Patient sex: M
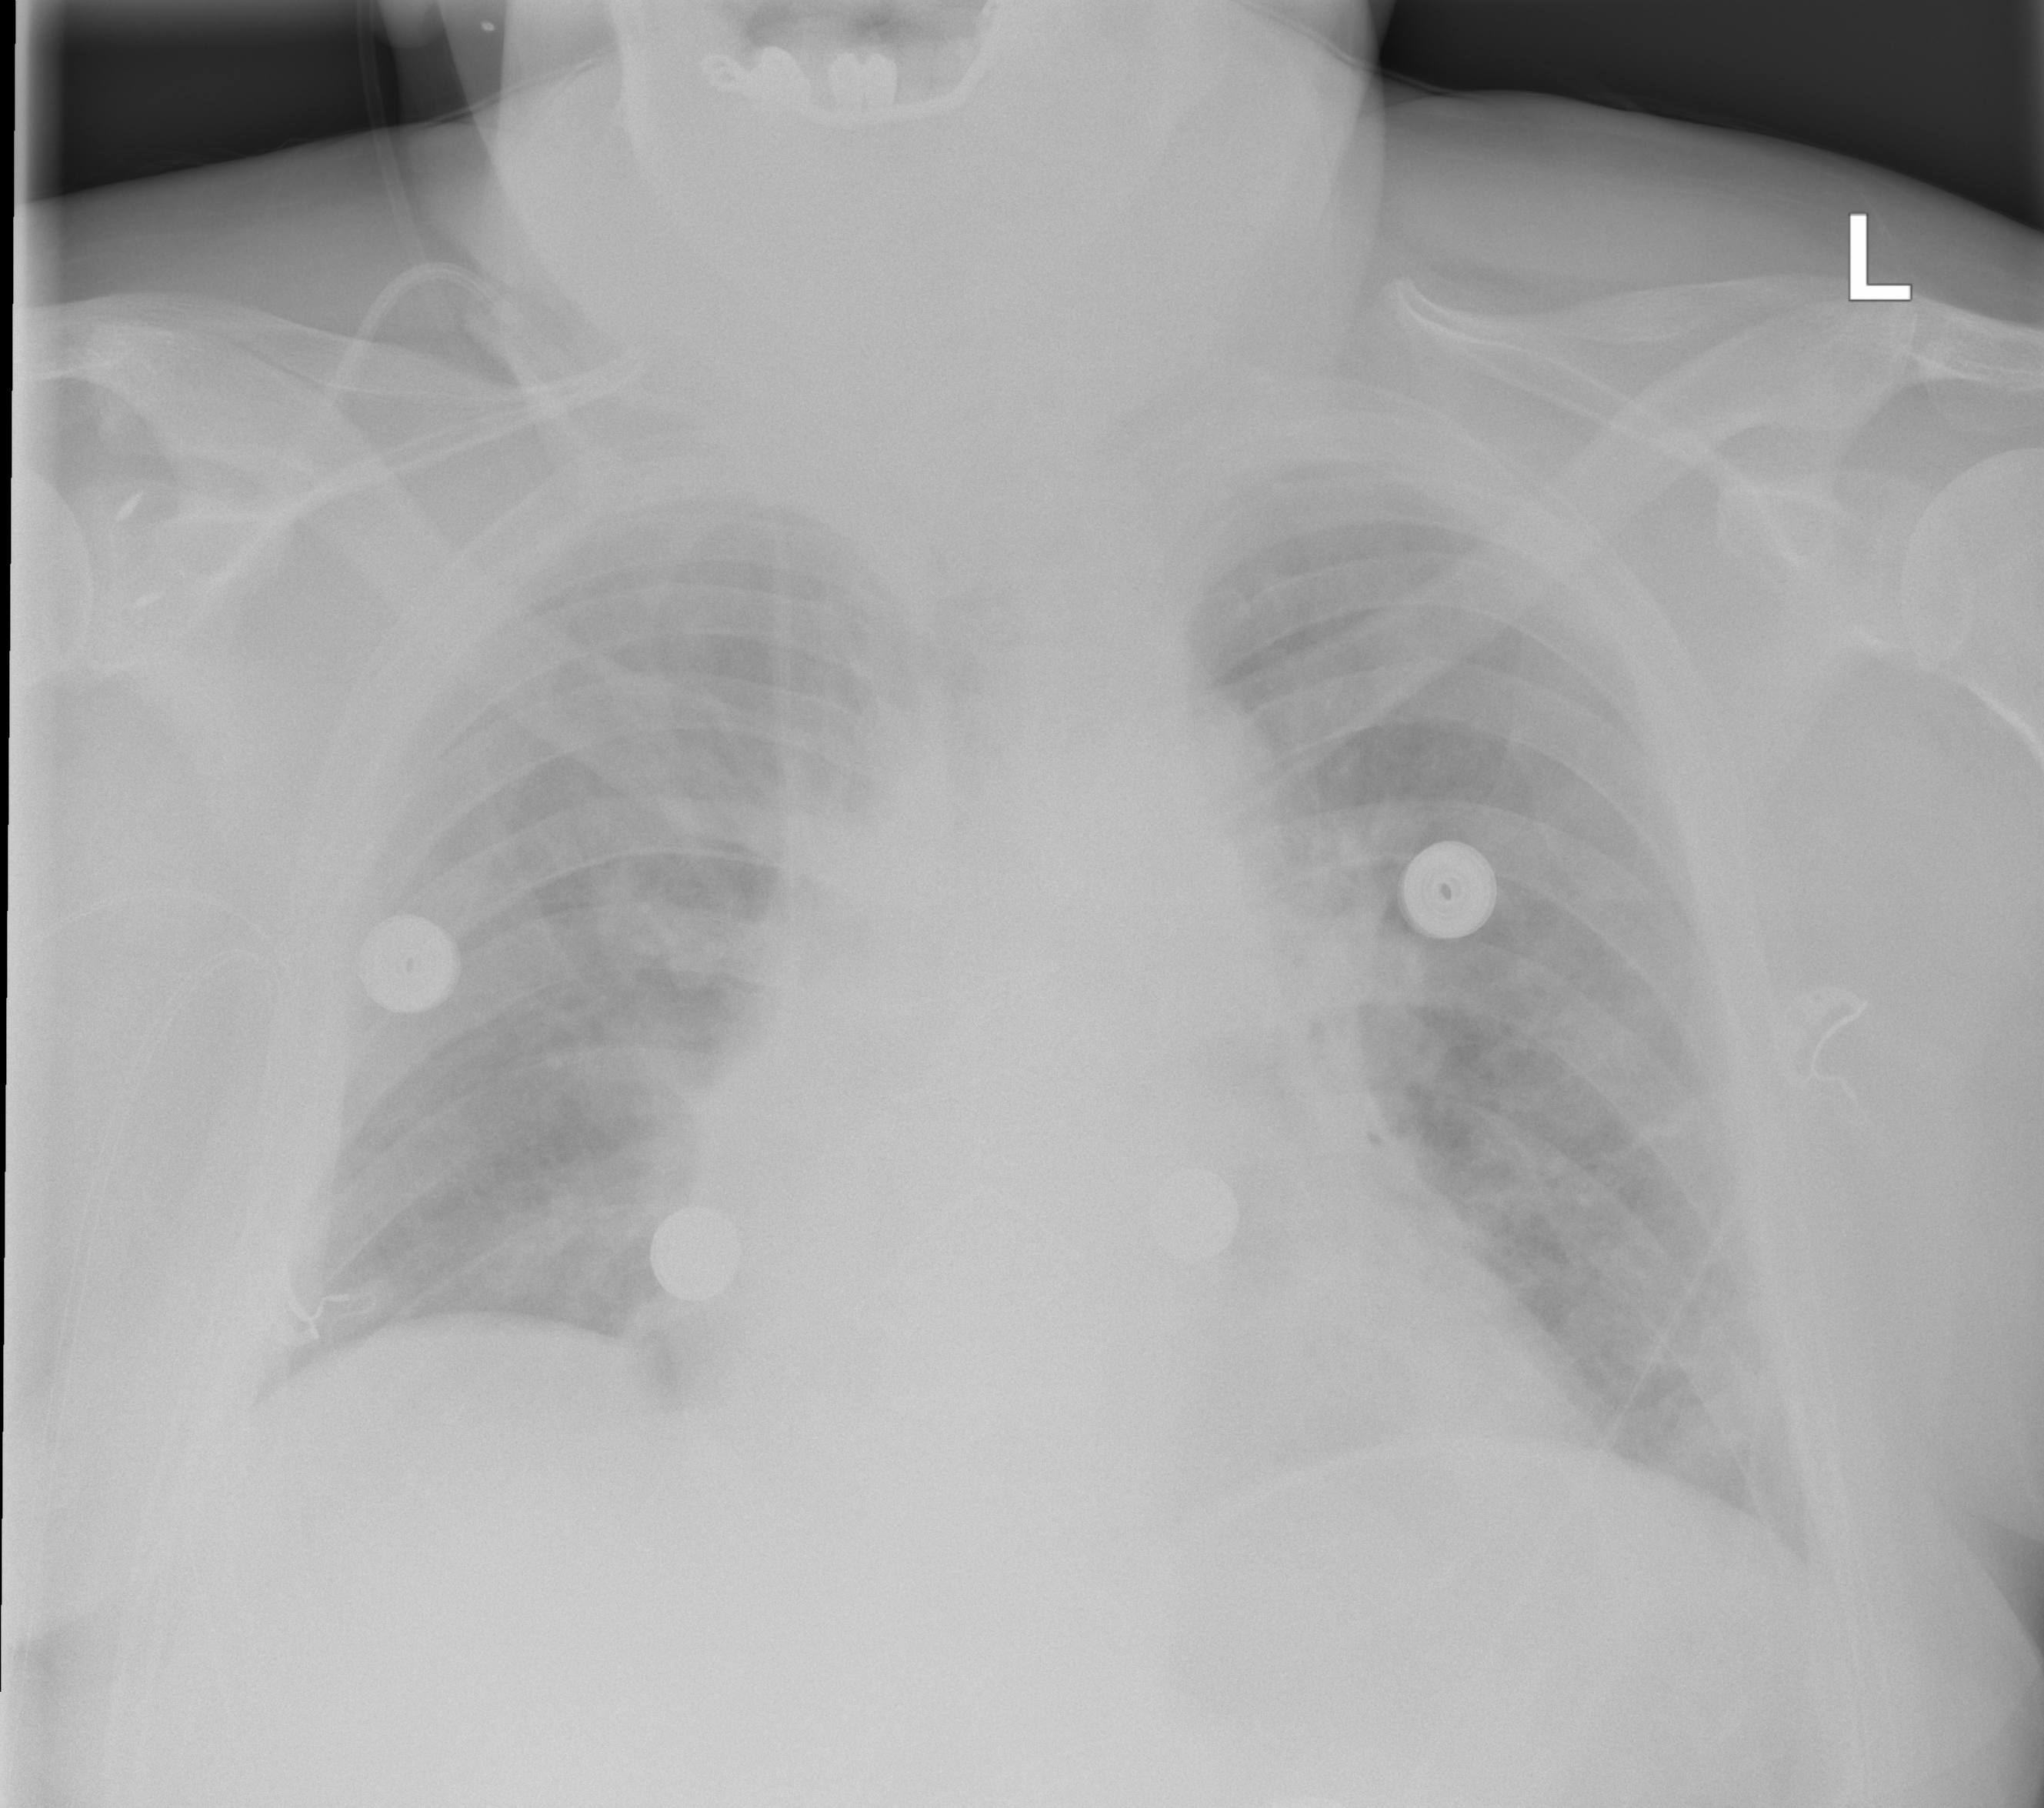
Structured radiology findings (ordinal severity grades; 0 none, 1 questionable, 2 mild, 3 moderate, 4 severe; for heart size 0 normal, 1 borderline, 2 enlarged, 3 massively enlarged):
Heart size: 2
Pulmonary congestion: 2
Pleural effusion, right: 0
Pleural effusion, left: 0
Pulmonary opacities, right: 0
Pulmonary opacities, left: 0
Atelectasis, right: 2
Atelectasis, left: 0